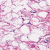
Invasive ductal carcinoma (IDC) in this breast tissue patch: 0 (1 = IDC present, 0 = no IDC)